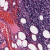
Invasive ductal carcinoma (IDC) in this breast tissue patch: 0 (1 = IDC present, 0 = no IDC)